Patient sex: M
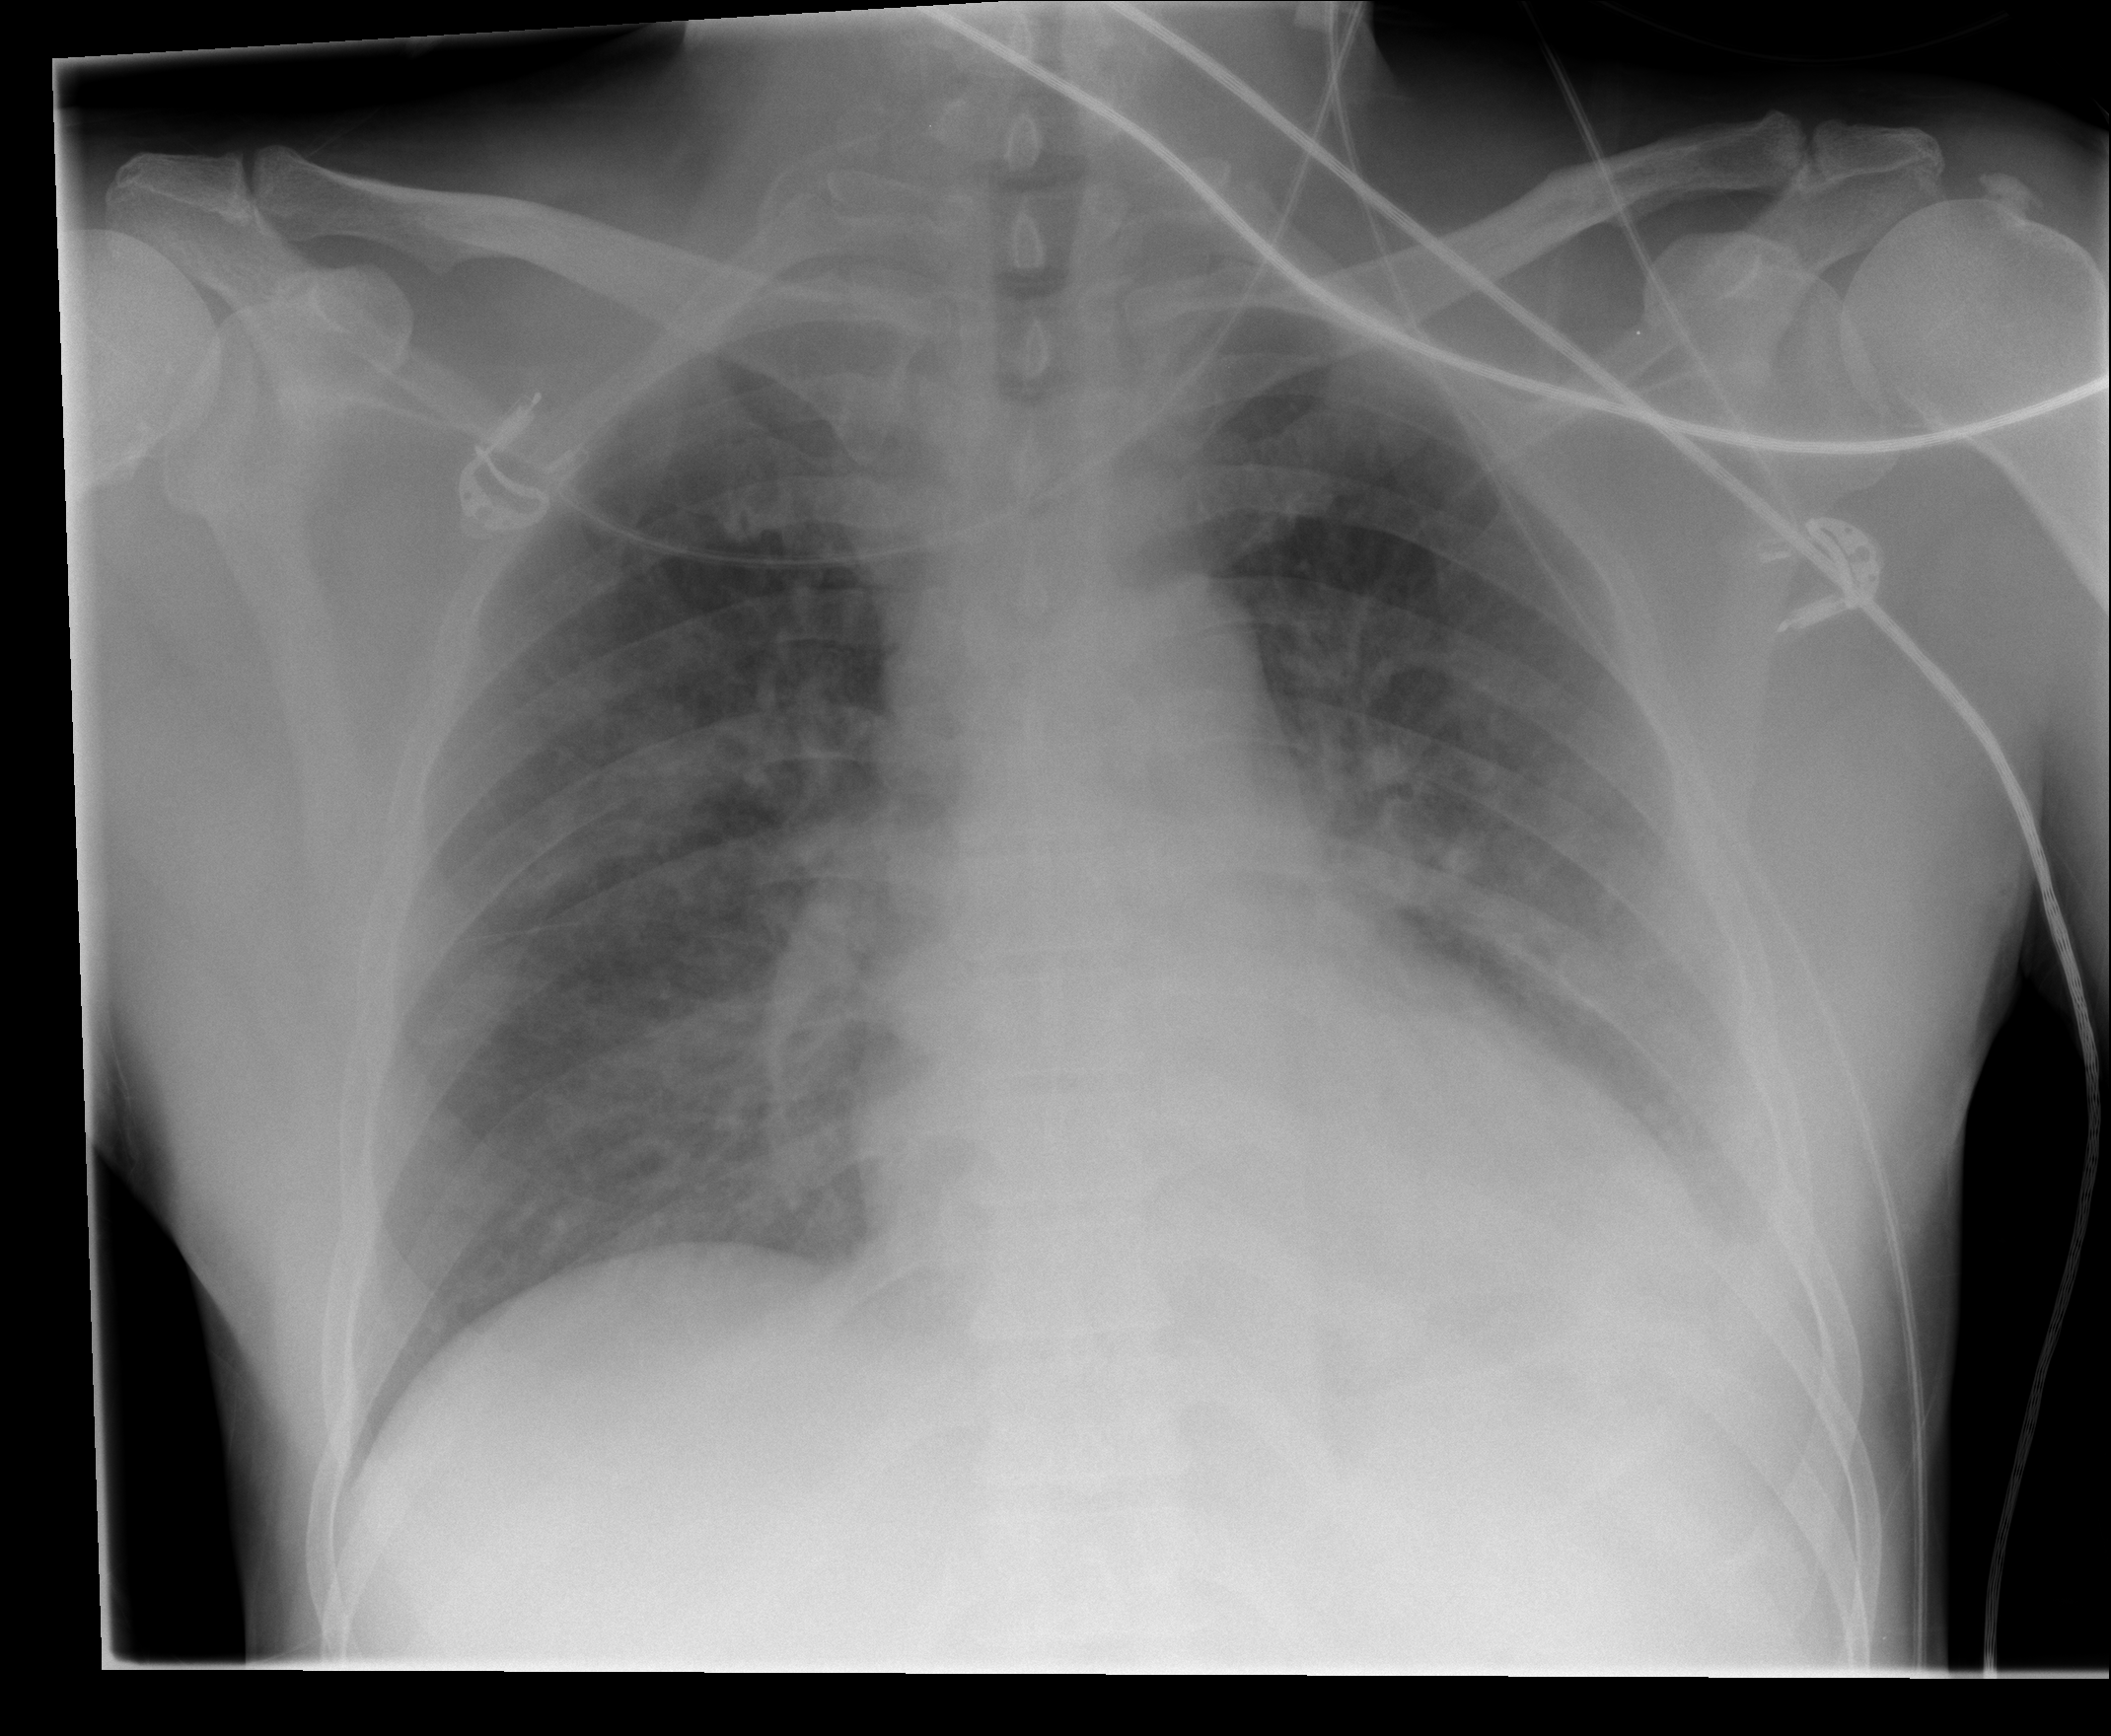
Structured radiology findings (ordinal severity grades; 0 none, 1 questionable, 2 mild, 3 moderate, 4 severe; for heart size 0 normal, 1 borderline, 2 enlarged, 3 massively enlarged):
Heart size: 0
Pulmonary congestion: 0
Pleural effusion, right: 2
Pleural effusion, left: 3
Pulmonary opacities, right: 0
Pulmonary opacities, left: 0
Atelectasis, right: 2
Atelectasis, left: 2